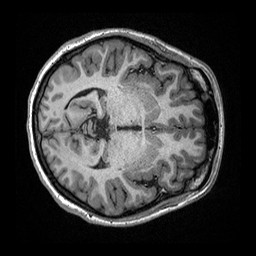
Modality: T1w
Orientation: axial
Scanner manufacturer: ge
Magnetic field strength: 3 T
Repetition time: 2.349 s
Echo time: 0.002968 s